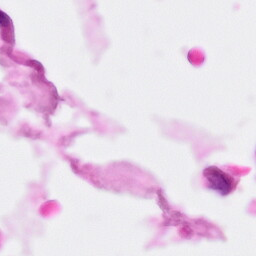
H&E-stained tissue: Pancreatic